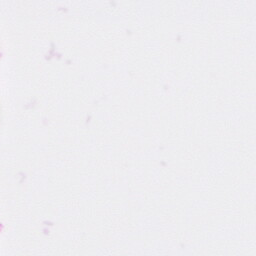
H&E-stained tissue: Pancreatic